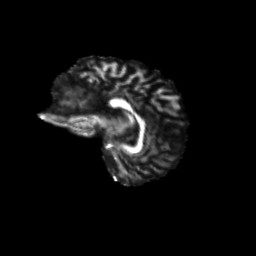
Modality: FA
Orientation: sagittal
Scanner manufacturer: siemens
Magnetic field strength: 3 T
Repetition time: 9.2 s
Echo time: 0.084 s